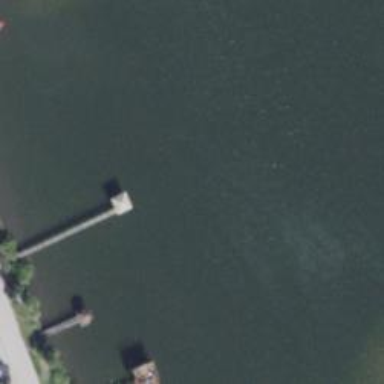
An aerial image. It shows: Dock located along the waterway.